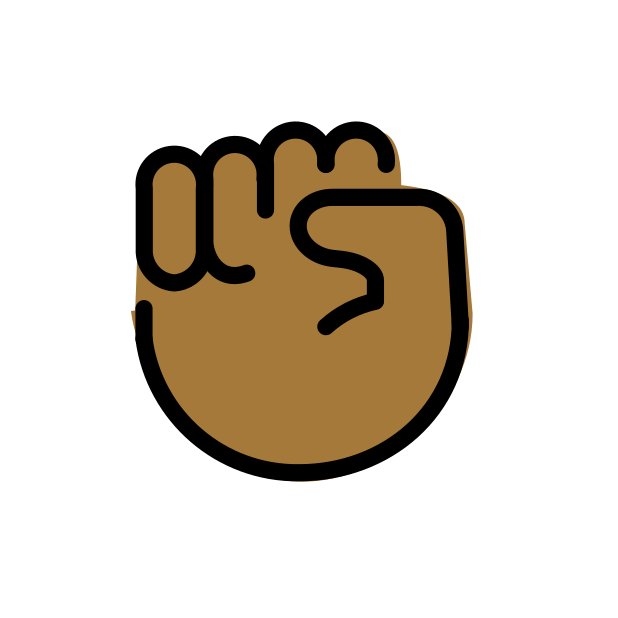
raised fist: medium-dark skin tone